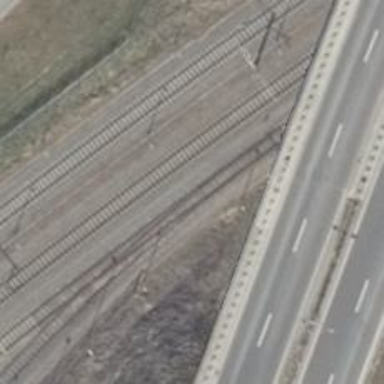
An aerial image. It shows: Rail yard with electrified contact lines for the trains.